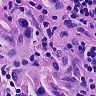
Metastatic tissue present: yes